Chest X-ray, AP view. Patient: 34 years old, sex M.
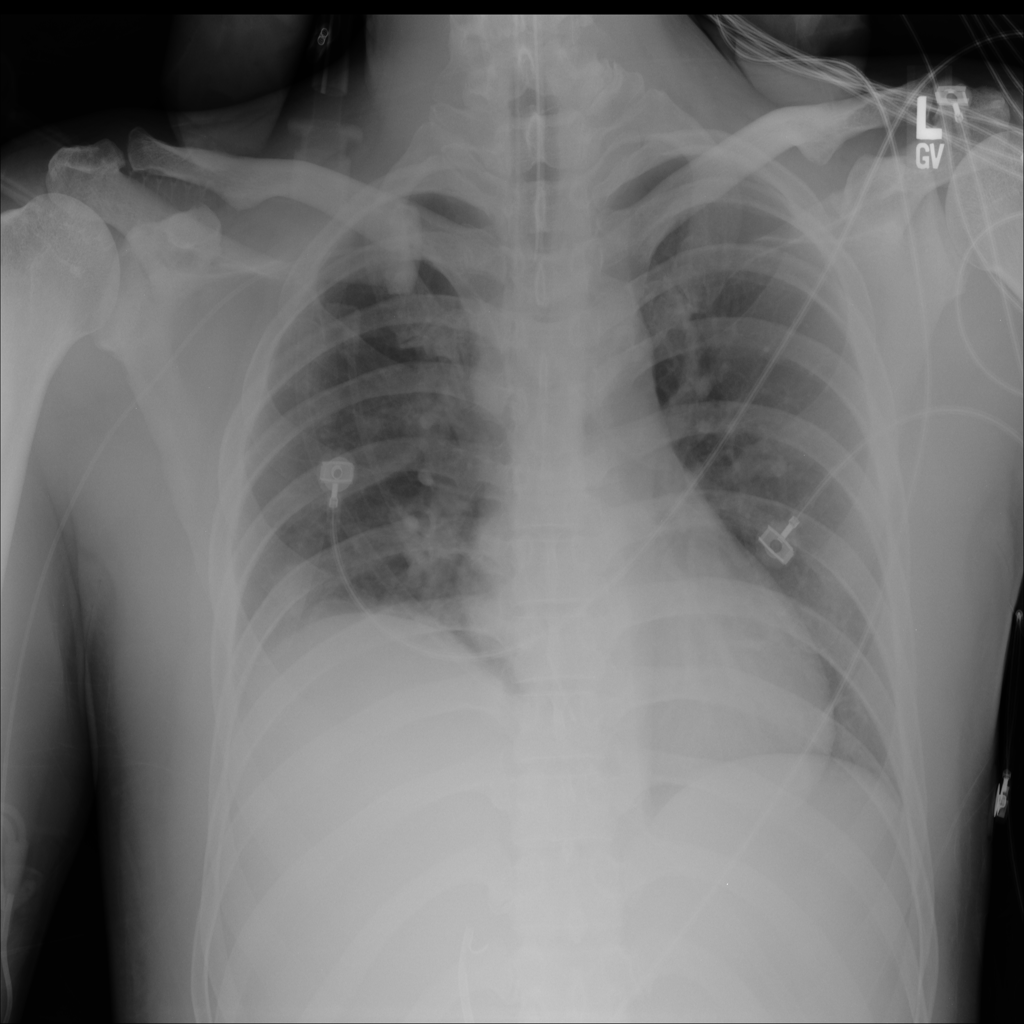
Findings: No Finding